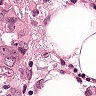
Metastatic tissue present: yes